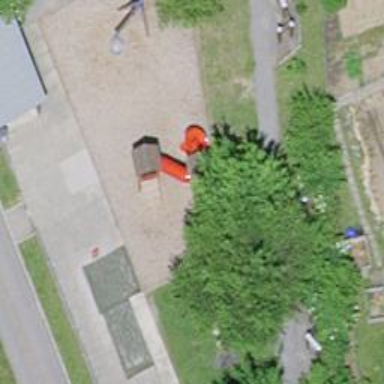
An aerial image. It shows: Playground structure.